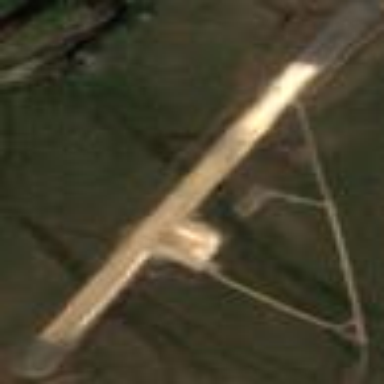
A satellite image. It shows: Airfield categorized as aerodrome.